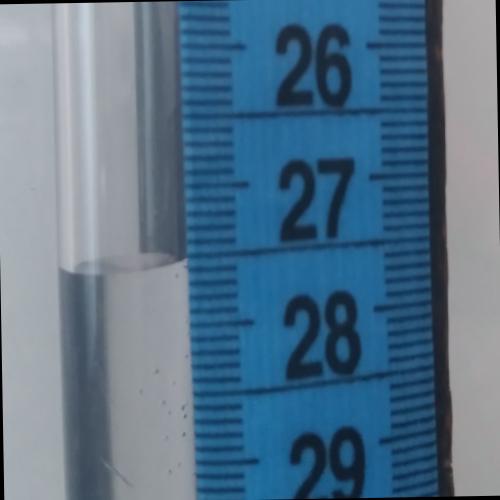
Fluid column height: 27.5 cm